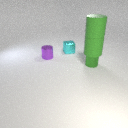
small cyan metal cube behind small green metal cylinder